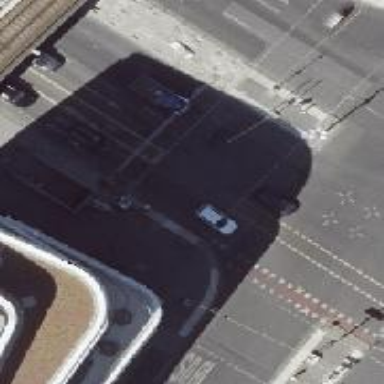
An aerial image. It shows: Asphalt footway with marked crossing equipped with traffic signals.